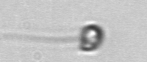
Label: flagellate